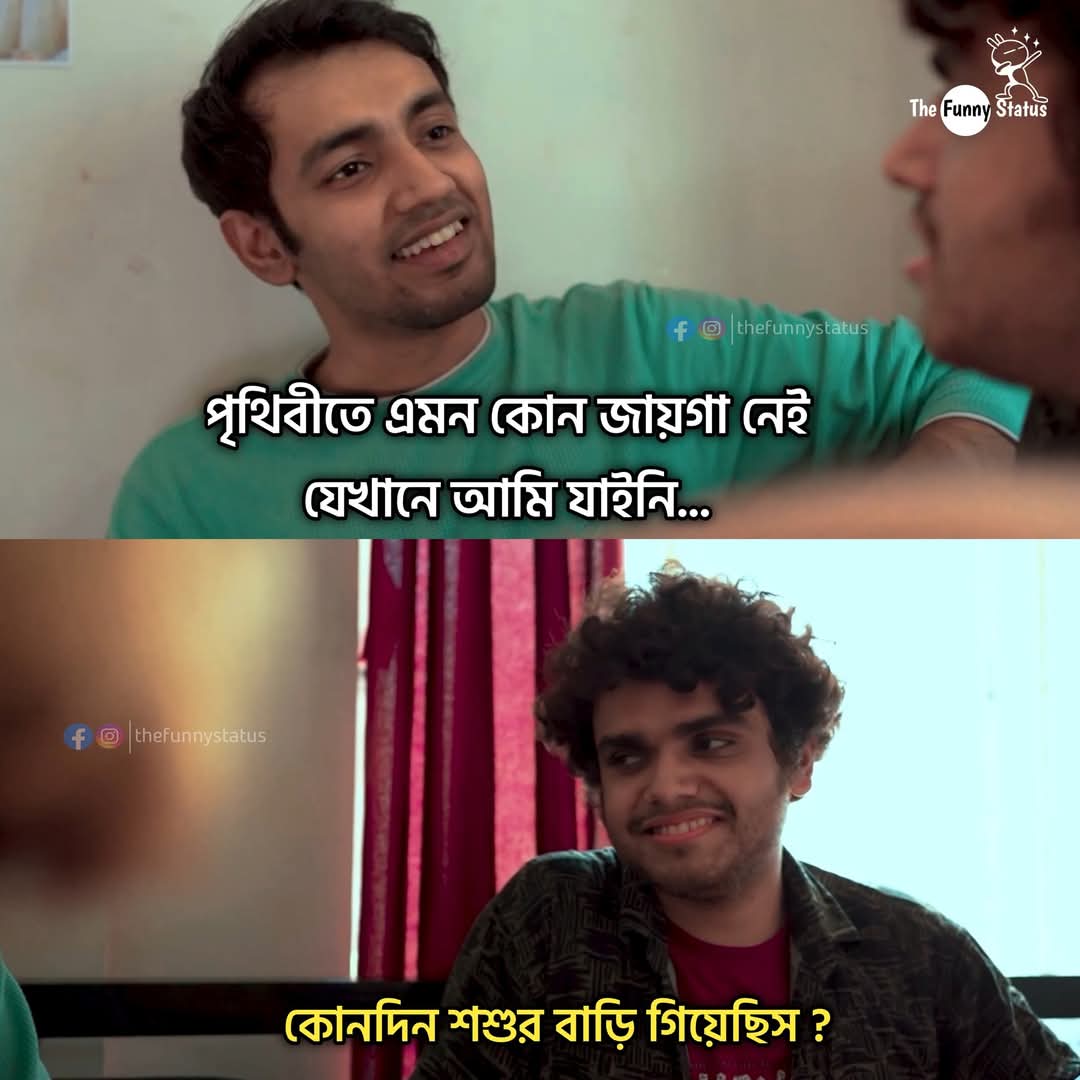
Text: পৃথিবীতে এমন কোন জায়গা নেই যেখানে আমি যাইনি...
কোনদিন শশুর বাড়ি গিয়েছিস?
Label: Hate
Hate category: Personal Offence
Targeted group: Individual